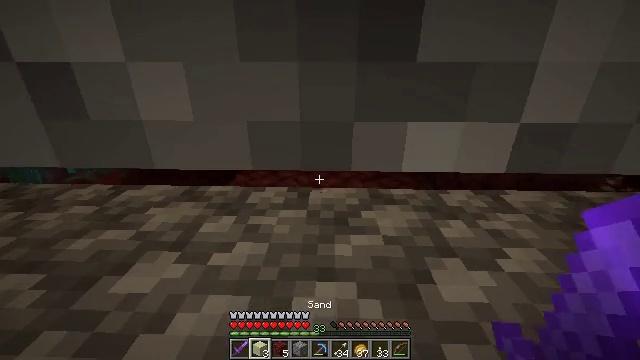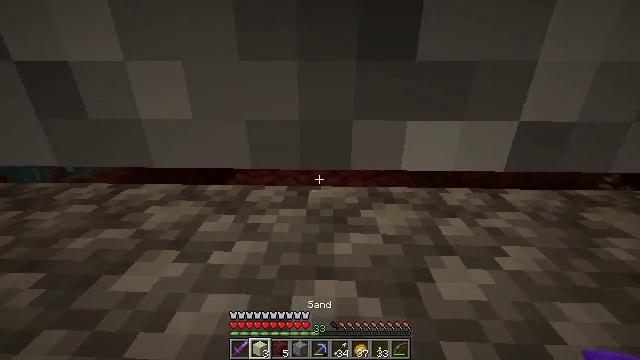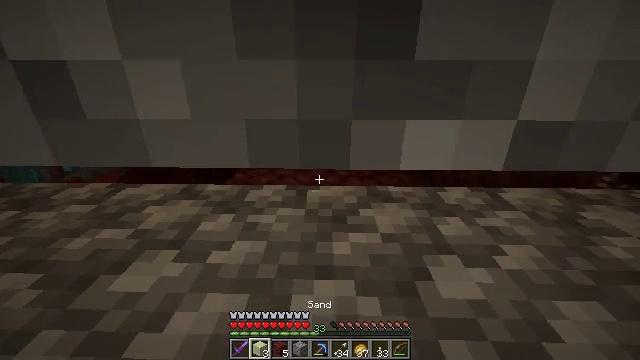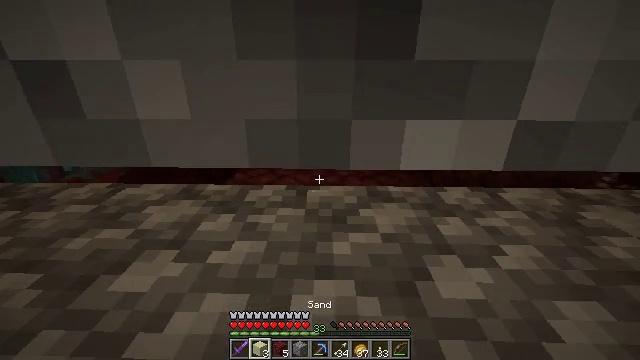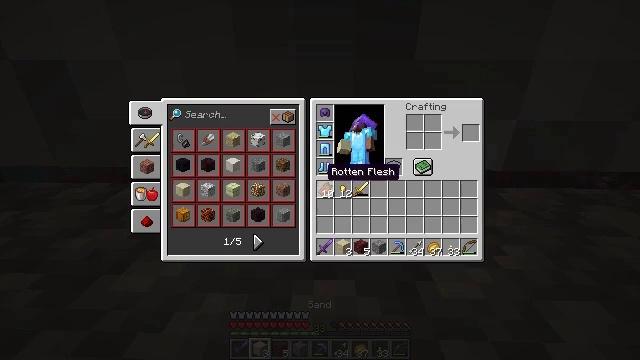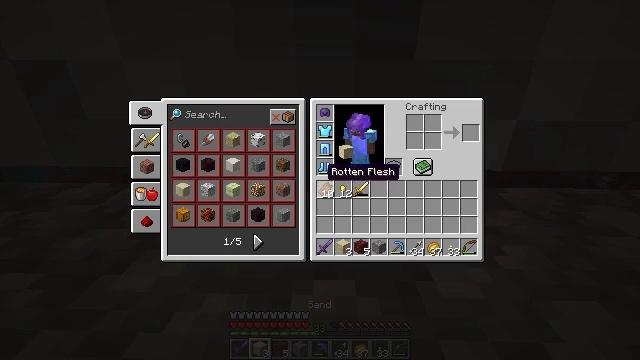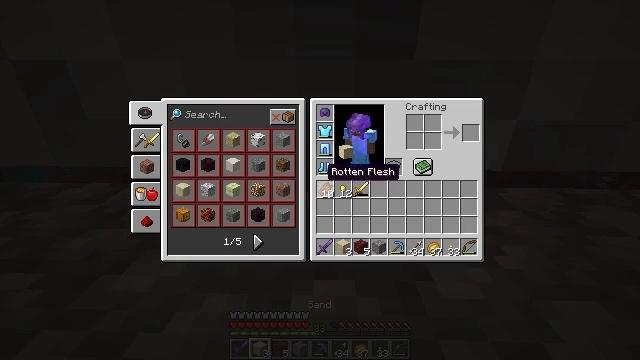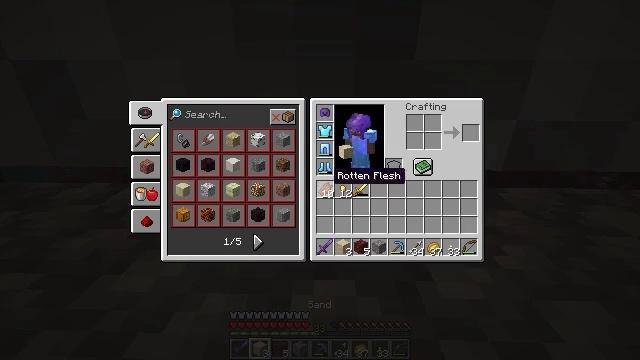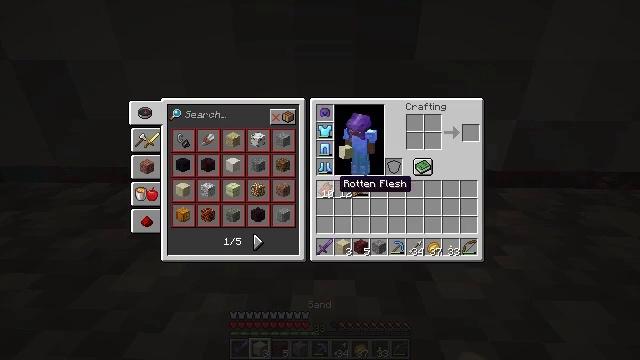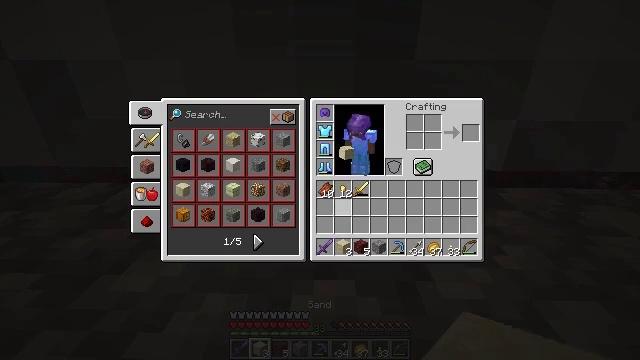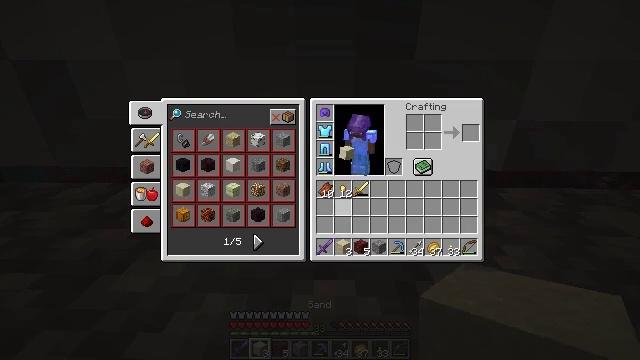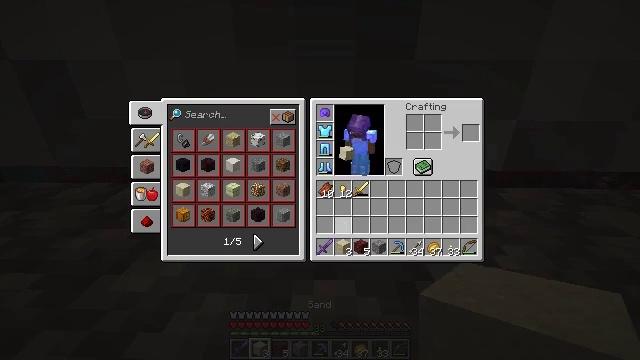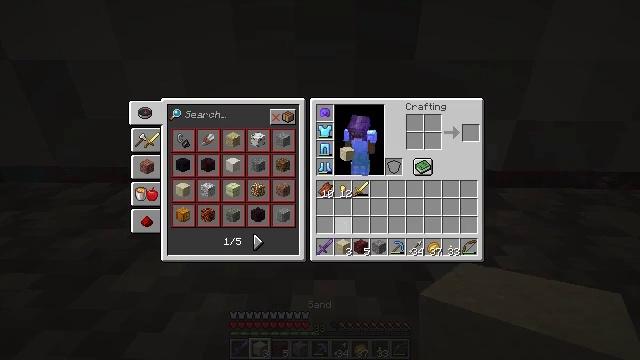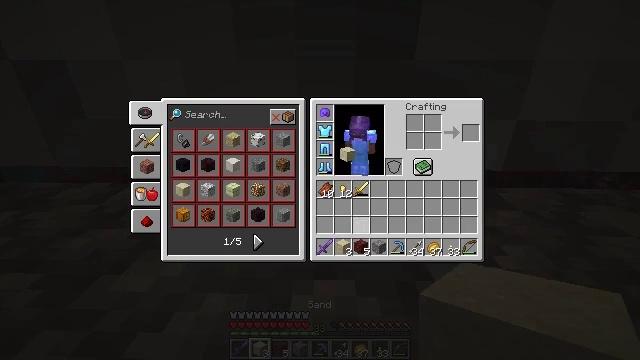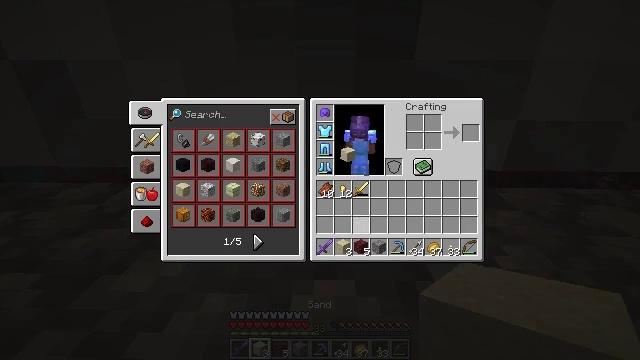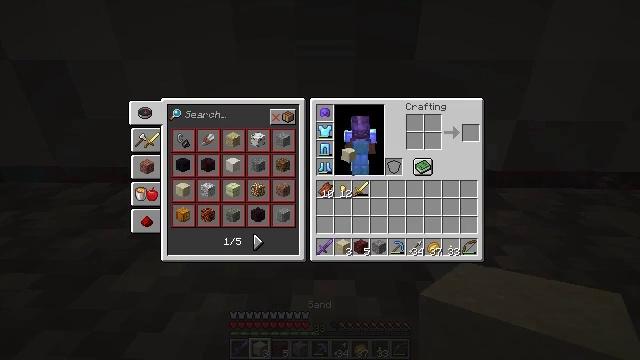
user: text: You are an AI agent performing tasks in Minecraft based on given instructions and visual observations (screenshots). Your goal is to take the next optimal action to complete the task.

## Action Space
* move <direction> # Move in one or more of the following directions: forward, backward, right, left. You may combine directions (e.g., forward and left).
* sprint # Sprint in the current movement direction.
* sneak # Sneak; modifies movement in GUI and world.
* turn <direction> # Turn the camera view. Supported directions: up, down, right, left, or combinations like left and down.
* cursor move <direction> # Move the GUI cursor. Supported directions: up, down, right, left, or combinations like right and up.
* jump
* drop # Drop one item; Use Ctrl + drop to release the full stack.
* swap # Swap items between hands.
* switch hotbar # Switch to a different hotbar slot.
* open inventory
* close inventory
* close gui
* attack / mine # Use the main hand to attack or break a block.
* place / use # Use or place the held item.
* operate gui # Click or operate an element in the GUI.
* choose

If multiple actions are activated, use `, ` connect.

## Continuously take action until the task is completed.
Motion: motion action
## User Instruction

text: Demolish the cobblestone slab for reuse.
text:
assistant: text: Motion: no_op
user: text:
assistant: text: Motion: no_op
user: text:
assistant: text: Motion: no_op
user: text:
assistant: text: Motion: open inventory
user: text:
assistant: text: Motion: open inventory
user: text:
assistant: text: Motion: no_op
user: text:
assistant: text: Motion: no_op
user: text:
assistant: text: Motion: cursor move down
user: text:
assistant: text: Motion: no_op
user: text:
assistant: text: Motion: sneak
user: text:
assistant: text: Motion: sneak, cursor move down
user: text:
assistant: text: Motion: sneak, cursor move down
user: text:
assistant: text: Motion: sneak
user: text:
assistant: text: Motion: sneak, cursor move right
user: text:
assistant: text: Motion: sneak
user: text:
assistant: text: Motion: sneak, cursor move right
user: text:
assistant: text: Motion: sneak
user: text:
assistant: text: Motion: sneak
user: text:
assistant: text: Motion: sneak
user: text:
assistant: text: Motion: sneak, choose
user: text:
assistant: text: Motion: sneak, choose
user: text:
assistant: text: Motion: sneak, choose
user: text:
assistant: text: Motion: sneak
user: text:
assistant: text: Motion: sneak
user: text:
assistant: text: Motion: sneak, close inventory
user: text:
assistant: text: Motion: close inventory
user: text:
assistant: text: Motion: close inventory
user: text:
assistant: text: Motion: no_op
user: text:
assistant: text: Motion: no_op
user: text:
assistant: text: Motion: no_op